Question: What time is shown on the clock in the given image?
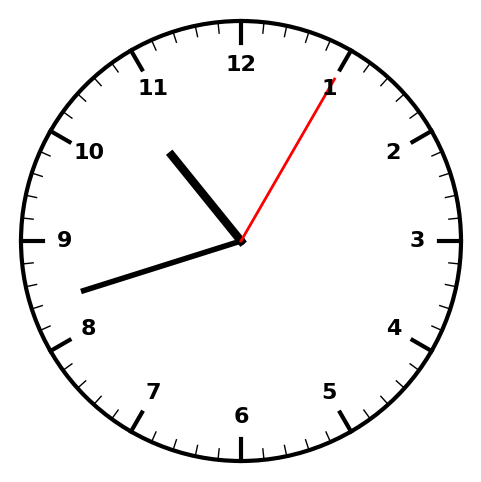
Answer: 10:42:05